Question: I have a string list of files and a date as their names (separators can be different: "-|."; a mask: 'yyyy/mm/dd'):
How can I create a Tree View with them? All files must be sorted by a month and day + allocated into month-sections like:

Big thanks for help!!!
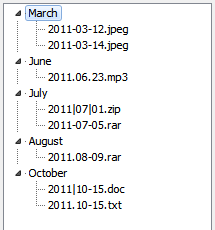
Answer: Since you already have a 'TStringList' populated, I would simply sort it using its 'CustomSort()' method, and then you can loop through it adding the nodes to the tree as needed, eg:
'''
function SortFilesByMonthAndDay(List: TStringList; Index1, Index2: Integer): Integer;
var
Value1, Value2: Integer;
begin
Value1 := StrToInt(Copy(List[Index1], 6, 2));
Value2 := StrToInt(Copy(List[Index2], 6, 2));
if Value1 = Value2 then
begin
Value1 := StrToInt(Copy(List[Index1], 9, 2));
Value2 := StrToInt(Copy(List[Index2], 9, 2));
end;
Result := Value2 - Value1;
end;
var
I: Integer;
FileMonth, CurrentMonth: Integer;
CurrentMonthNode: TTreeNode;
begin
CurrentMonth := 0;
CurrentMonthNode := nil;
Files.CustomSort(@SortFilesByMonthAndDay);
for I := 0 to Files.Count-1 do
begin
FileMonth := StrToInt(Copy(Files[I], 6, 2));
if FileMonth <> CurrentMonth then
begin
CurrentMonth := FileMonth;
CurrentMonthNode := TreeView1.Items.Add(nil, SysUtils.LongMonthNames[CurrentMonth]);
end;
TreeView1.Items.AddChild(CurrentMonthNode, Files[I]);
end;
end;
'''